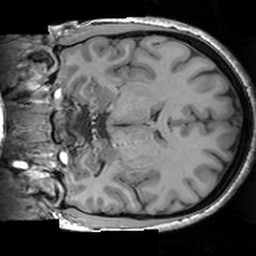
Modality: T1w
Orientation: coronal
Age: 34
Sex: female
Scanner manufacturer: siemens
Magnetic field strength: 3 T
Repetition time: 1.63 s
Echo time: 0.00311 s